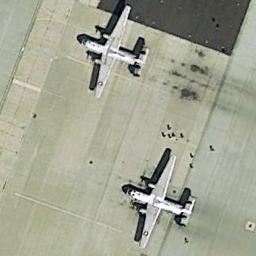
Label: airplane